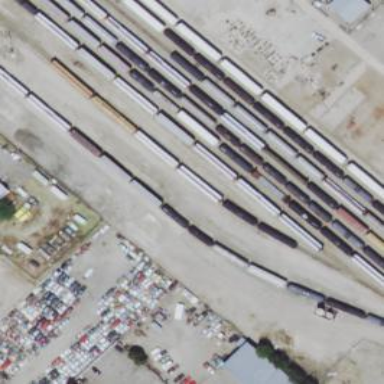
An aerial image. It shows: Railway siding for service.